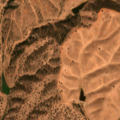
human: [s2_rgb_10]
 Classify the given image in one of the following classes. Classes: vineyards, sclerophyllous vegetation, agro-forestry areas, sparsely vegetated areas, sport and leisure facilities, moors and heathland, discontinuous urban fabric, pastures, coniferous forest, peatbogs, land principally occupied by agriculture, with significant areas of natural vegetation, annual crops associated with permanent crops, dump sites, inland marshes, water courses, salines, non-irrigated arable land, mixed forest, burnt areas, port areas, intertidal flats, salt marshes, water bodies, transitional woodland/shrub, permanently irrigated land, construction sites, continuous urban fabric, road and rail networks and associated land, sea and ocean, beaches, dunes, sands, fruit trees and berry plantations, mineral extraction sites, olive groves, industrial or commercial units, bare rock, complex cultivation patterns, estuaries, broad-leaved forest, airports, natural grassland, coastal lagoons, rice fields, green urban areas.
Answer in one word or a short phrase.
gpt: non-irrigated arable land, agro-forestry areas, transitional woodland/shrub